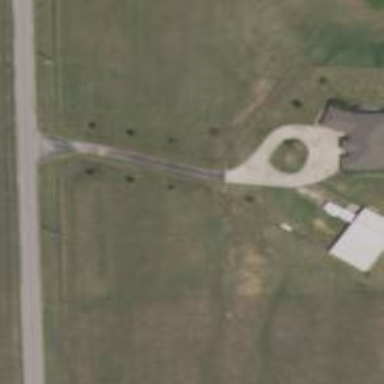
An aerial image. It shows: Driveway leading to service road.